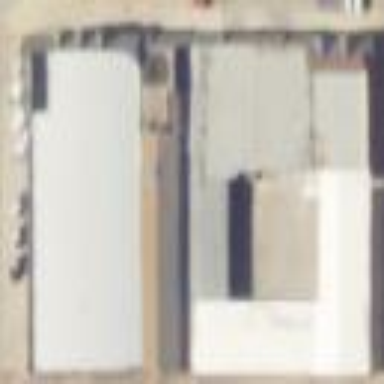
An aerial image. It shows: Retail area with hardware shop.